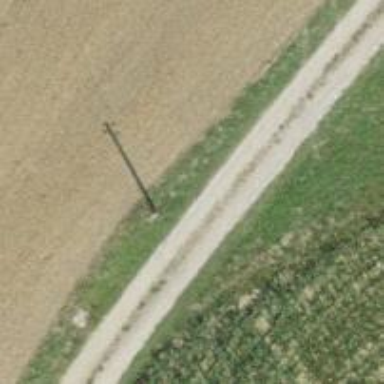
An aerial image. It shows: Power pole.